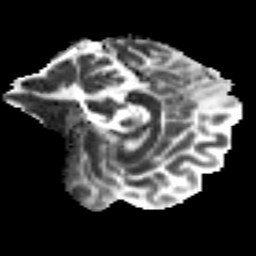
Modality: MD
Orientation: sagittal
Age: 27
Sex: male
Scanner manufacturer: siemens
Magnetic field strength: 3 T
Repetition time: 8.8 s
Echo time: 0.085 s